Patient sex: M
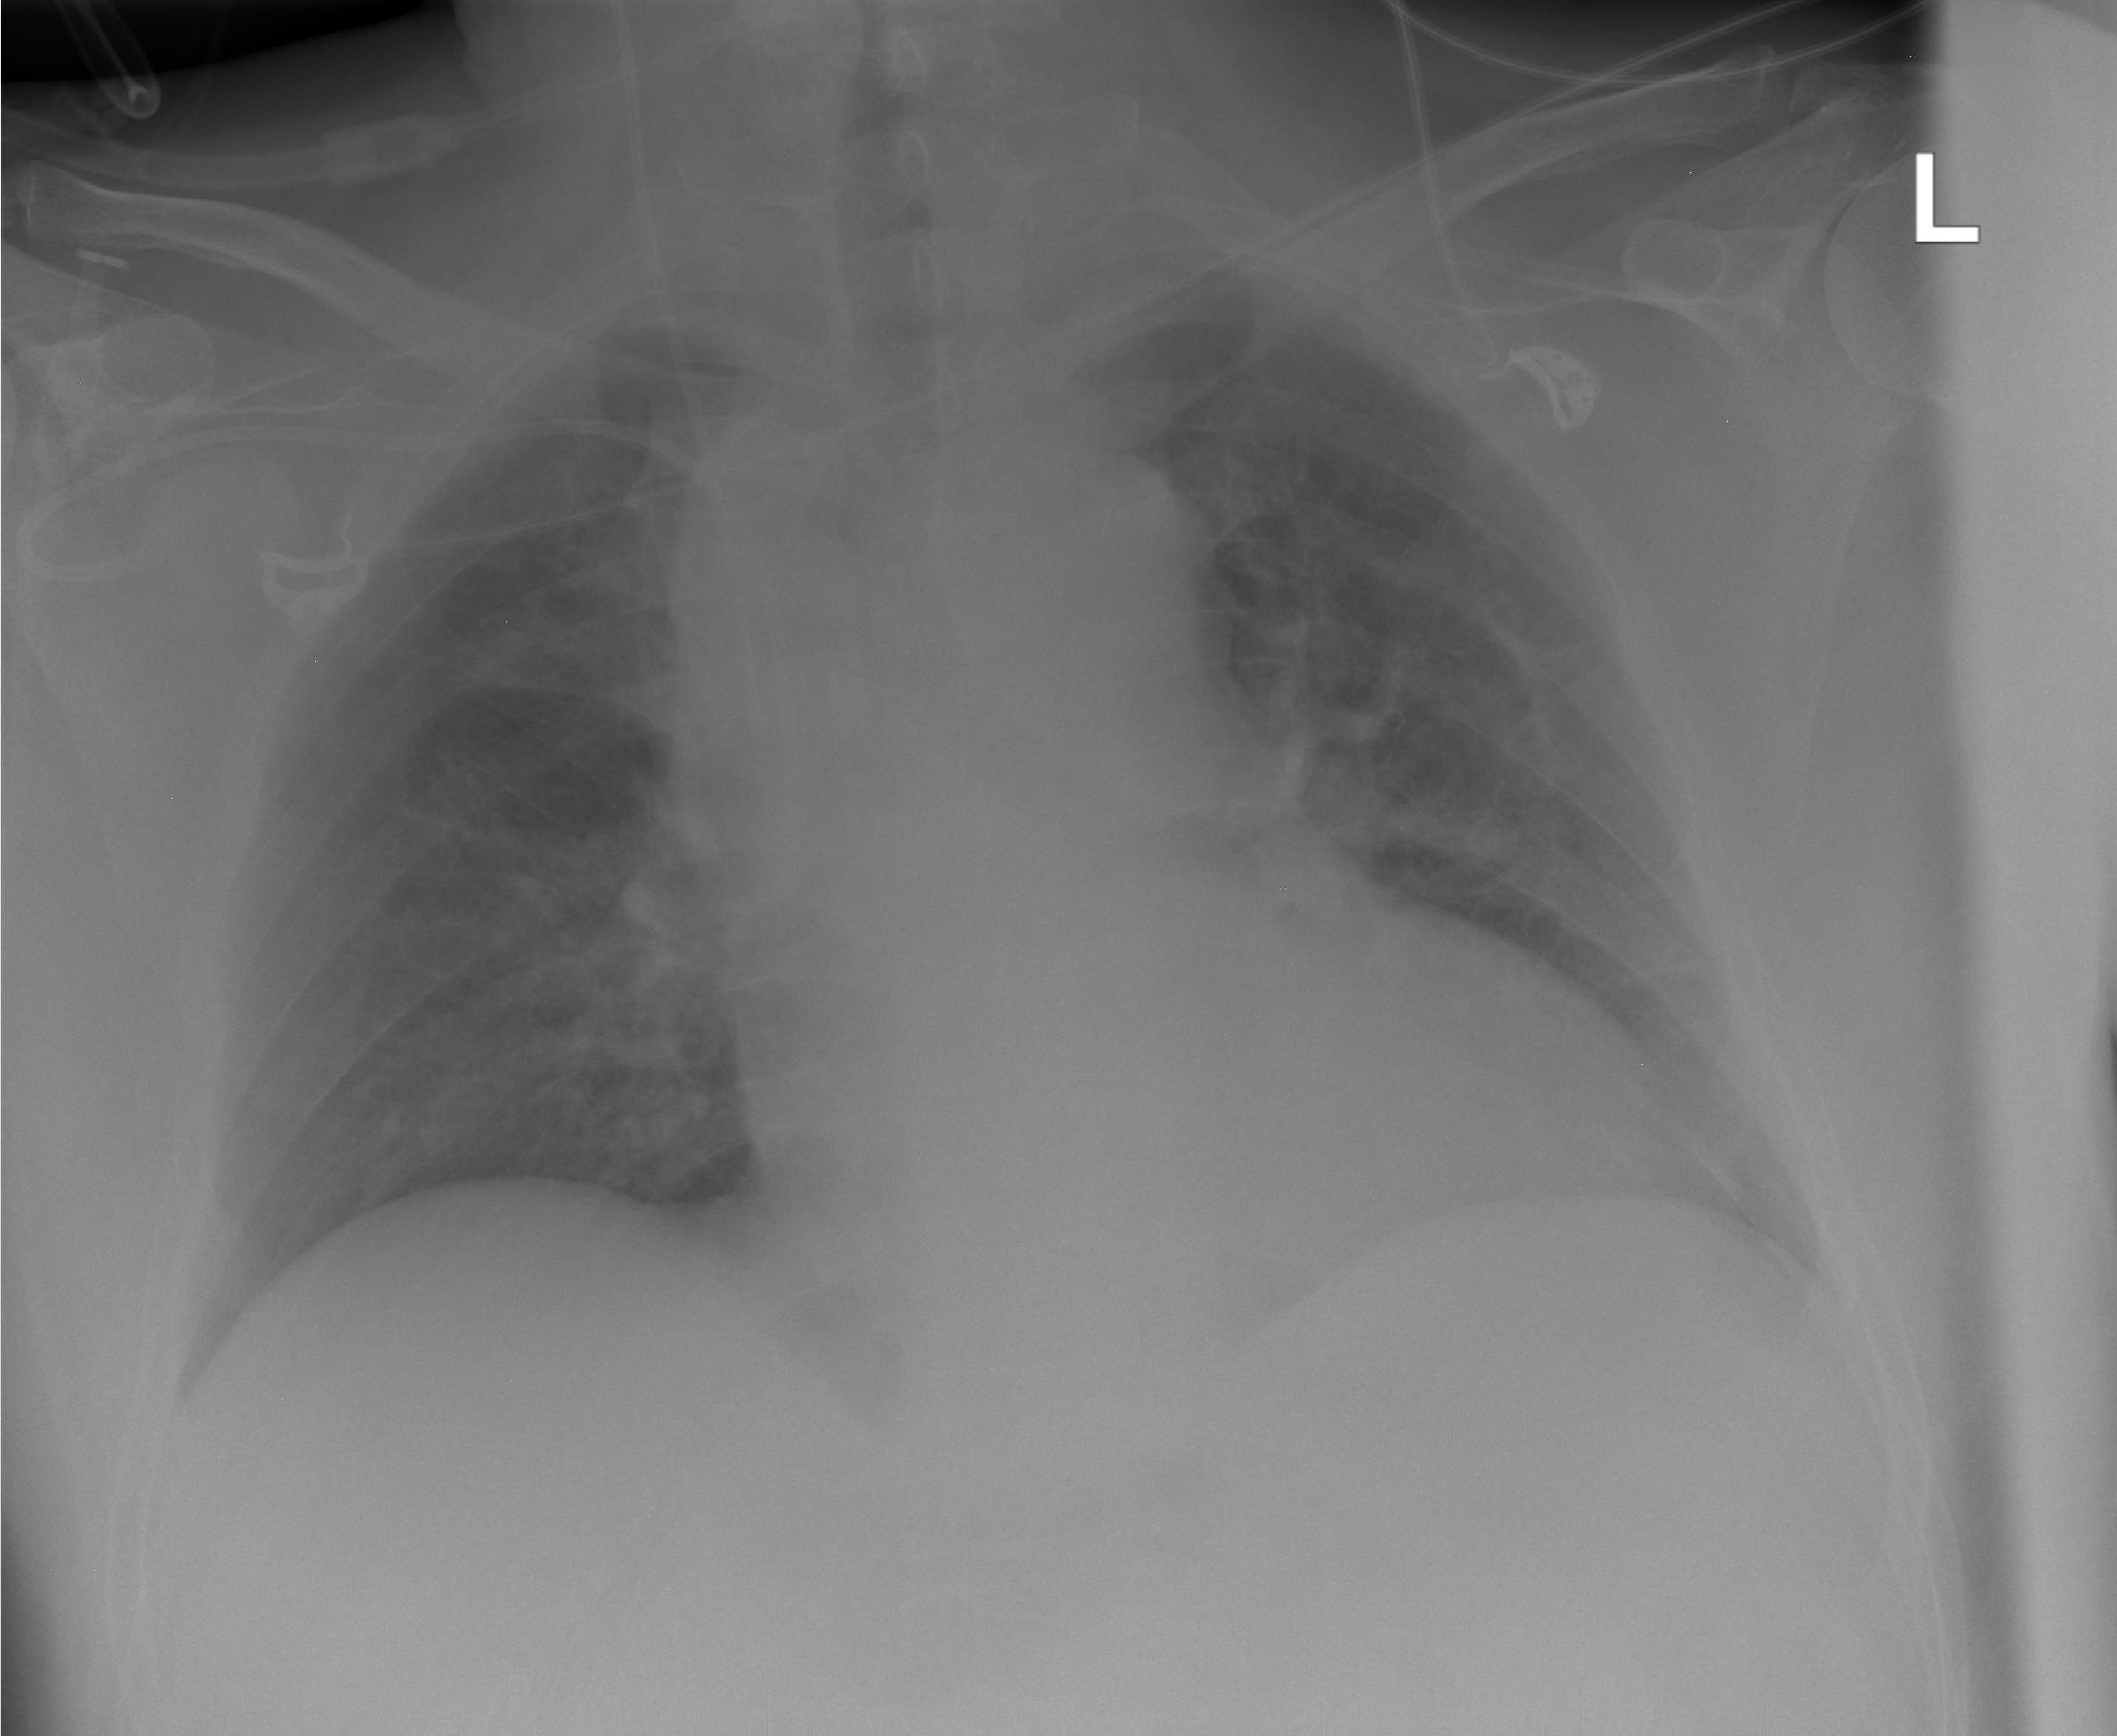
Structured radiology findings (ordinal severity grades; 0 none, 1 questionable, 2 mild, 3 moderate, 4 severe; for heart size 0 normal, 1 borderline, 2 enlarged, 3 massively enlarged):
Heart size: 2
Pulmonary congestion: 2
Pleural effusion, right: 0
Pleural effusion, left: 0
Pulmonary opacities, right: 0
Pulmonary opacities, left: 0
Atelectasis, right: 0
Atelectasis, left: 2